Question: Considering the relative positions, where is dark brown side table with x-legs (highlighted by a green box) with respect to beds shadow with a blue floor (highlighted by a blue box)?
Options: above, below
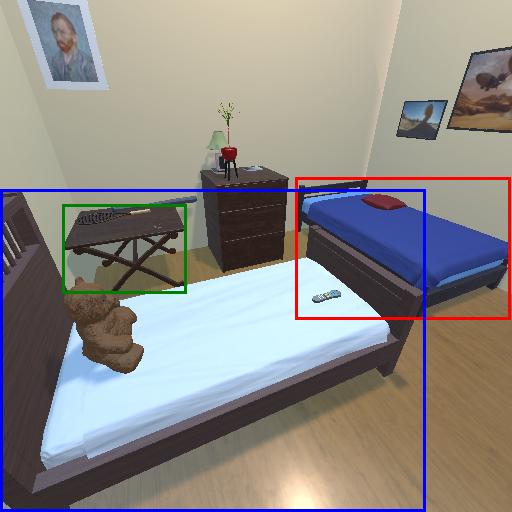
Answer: above